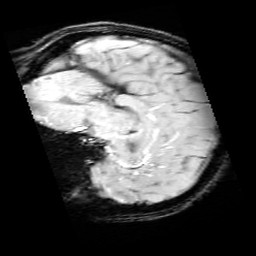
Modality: SWI
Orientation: sagittal
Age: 11
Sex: female
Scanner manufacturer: siemens
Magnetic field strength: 3 T
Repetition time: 0.027 s
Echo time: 0.02 s